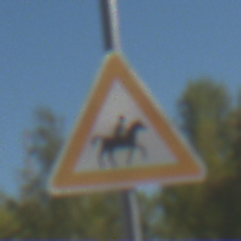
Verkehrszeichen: ReiterLinks
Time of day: Midday
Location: Outdoor (Nature)
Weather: Clear
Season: Summer
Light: Natural